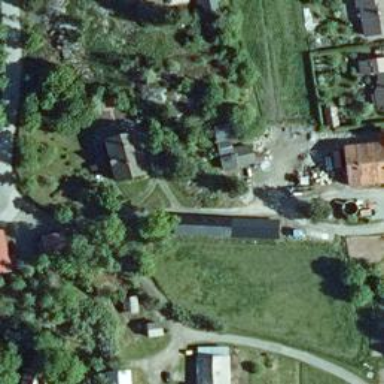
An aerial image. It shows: Farmyard area.